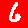
Digit: 6